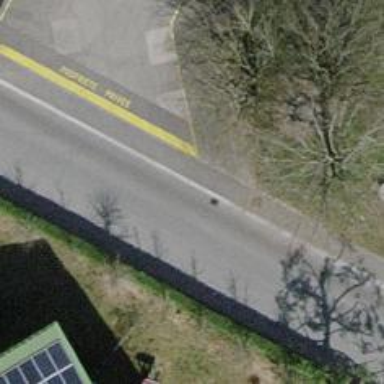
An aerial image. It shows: Sidewalk along the footway.